Question: I need to display a grid, with having Struts2 on a back end.
I have a class 'Tuple' representing the data, in which I created a method 'toJson()' that is to return 'JsonObject' (using Google GSON framework)
At the end of the day I get empty grid, seen on the picture.
'''
public class Tuple implements Serializable{
//other methods here..
public JsonObject toJson() {
//create JSON referemce
jSonRef = new JsonObject();
jSonRef.add("ProposalId", new JsonPrimitive( m_lngProposalId) );
jSonRef.add("ProposalLabel", new JsonPrimitive(m_strProposalLabel) );
jSonRef.add("AnalysisStatus", new JsonPrimitive(m_strAnalysisStatus) );
jSonRef.add("lockedBy", m_strLockedBy!=null? new
JsonPrimitive(m_strLockedBy): new JsonPrimitive("") );
return jSonRef ;
}
// other stuff here ...
}//end of the class
'''
'jSonRef' is a member variable of the class.
'struts.xml'
'''
<action name="JsonGetter" class="com.bvn.ecost.framework.actions.JSonGetterAction">
<result name="success" type="json"/>
</action>
'''
'''
package com.bvn.ecost.framework.actions;
import org.apache.log4j.LogManager;
import org.apache.log4j.Logger;
import com.google.gson.JsonArray;
import com.opensymphony.xwork2.Action;
public class JSonGetterAction extends SuperAction{ //extends SuperAction
private static final Logger log = LogManager.getLogger(ReportDealAction.class);
private String results = null ;
public String execute() {
JsonArray propsArray = loadProposalsJson() //method from superclass, returning
//JsonArray
results = propsArray.toString() ;
return Action.SUCCESS ;
}
public String getResults() {
return results;
}
public void setResults(String results) {
this.results = results;
}
}
'''
'''
<code>
<%@ page trimDirectiveWhitespaces="true" %>
<%@ page language="java" %>
<%@ page import="com.bvn.ecost.*" %>
<%@ page import="java.sql.SQLException" %>
<%@ page import="java.sql.Connection" %>
<%@ taglib prefix="s" uri="/struts-tags" %>
<%
try {
%>'
<!DOCTYPE HTML PUBLIC "-//W3C//DTD XHTML 1.0 Transitional//EN"
"http://www.w3.org/TR/xhtml1/DTD/xhtml1-transitional.dtd">
<HTML xmlns="http://www.w3.org/1999/xhtml" >
<HEAD>
<link rel="stylesheet" type="text/css" href="css/mainStyles.css" />
<link type="text/css" href="css/redmond/jquery-ui-1.8.23.custom.css" media="screen"
rel="stylesheet" />
<link type="text/css" href="css/ui.jqgrid.css" media="screen" rel="stylesheet" />
<link type="text/css" href="css/jquery.loadmask.css" media="screen" rel="stylesheet" />
<link type="text/css" href="css/ui.app.css" media="screen" rel="stylesheet" />
<script type="text/javascript" src="js/jquery-1.8.3.min.js"></script>
<script type="text/javascript" src="js/jquery-ui-1.8.23.custom.min.js"></script>
<script type="text/javascript" src="js/grid.locale-en.js"></script>
<script type="text/javascript" src="js/jquery.jqGrid.min.js"></script>
<script type="text/javascript" src="js/jquery.validate.js"></script>
<script type="text/javascript" src="js/jquery.loadmask.js"></script>
<script type="text/javascript" src="js/app-helper.js"></script>
<script type="text/javascript">
$(document).ready(function (){
$.getJSON('JsonGetter.action', function(data) {
alert("Inside .getJson()") ;
console.log("data->results: "+data.results) ;
var this_grid;
this_grid = $this_app.define_grid("#grid-results", {
caption: 'Proposal Grid',
pager: '#pager-results',
data: $.extend(true, [], data.results),
datatype: "local",
colModel: [
{ name: 'ProposalId', index: 'ProposalId', width: 120, label: 'Proposal Id' },
{ name: 'ProposalLabel', index: 'ProposalLabel', width: 120, label: 'Label' },
{ name: 'AnalysisStatus', index: 'AnalysisStatus', width: 120, label: 'Status' },
{ name: 'lockedBy', index: 'lockedBy', width: 440, label: 'Locked by' }
],
inline_editing: false,
pager_options: {
del: false
});
}
) <!-- end of getJSon() -->
});
</script>
</HEAD>
<BODY>
<table align="center" width="100%"> <!-- Wrapper table -->
<tr>
<td>
<table align="center" width="100%"> <!-- Header image table -->
<jsp:include page="commonHead.jsp" flush="true" />
<tr>
<td colspan="10" align="center" style="color:#00509e">
<b><s:property value="statusString"/></b>
</td>
</tr>
</table>
</td>
</tr>
<tr>
<td>
<table align="center" width="60%">
<tr align="center">
<TD align="left">
<div id="div-results">
<table id="grid-results">
</table>
<div id="pager-results">
<div/>
</div>
<span id="results-status-message"></span>
</TD>
</tr>
</table>
</td>
</tr>
</table>
</BODY>
</HTML>
<%
}
catch (Exception e) {
Helper.handleException(e, request, response, out);
}
%>
'''
I am getting complete page, but empty grid:

The line "console.log("data->results: "+data.results) ;"
shows the Json in the browser JavaScript console, like this:
'''
data->results: [{"ProposalId":35145,"ProposalLabel":"US Laminating Corp 1","AnalysisStatus":"WIP","lockedBy":"cost-analyzer-admin"}]
'''
I understand that it could be somehow incorrect, but do not know how.
Also, I tried to have a results variable in the action as JsonObject
(and changing the way it obtains a value to this)
'''
results.add("result", propsArray) ;
'''
And then changing the JSP line with specifying data: to be like:
'''
data: $.extend(true, [], data.results.result),
'''
But I get some kind of 'UnsupportedOperationException' in the browser.
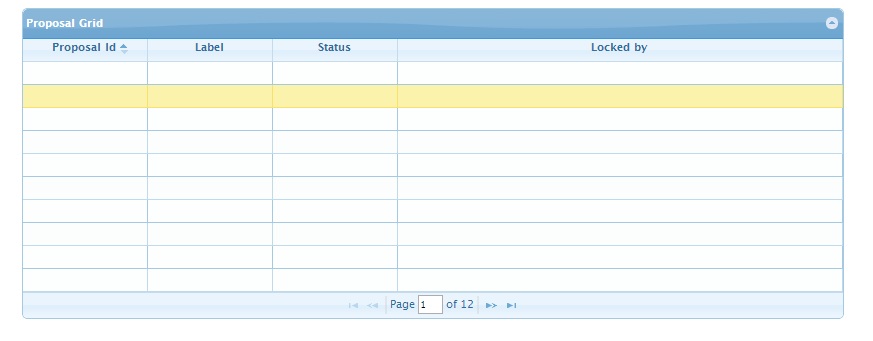
Answer: You are getting JSON object via the json plugin that serializes all action properties, that might be not necessary to get the grid model. Why not to create a grid model object and return it serialized to JSON by specifying the 'root' parameter of the result. Anyway misunderstanding a difference between the stringified version of JSON and JSON object don't let you apply a JSON object to the grid. With the 'results' field you have gotten a stringified JSON that needs to parse to a JSON object like '$.parseJSON(data);' then apply it to the grid model.
Not necessary, If you are using Struts 2 why not to use <URL>.
<URL> question also could be helpful to resolve this issue.